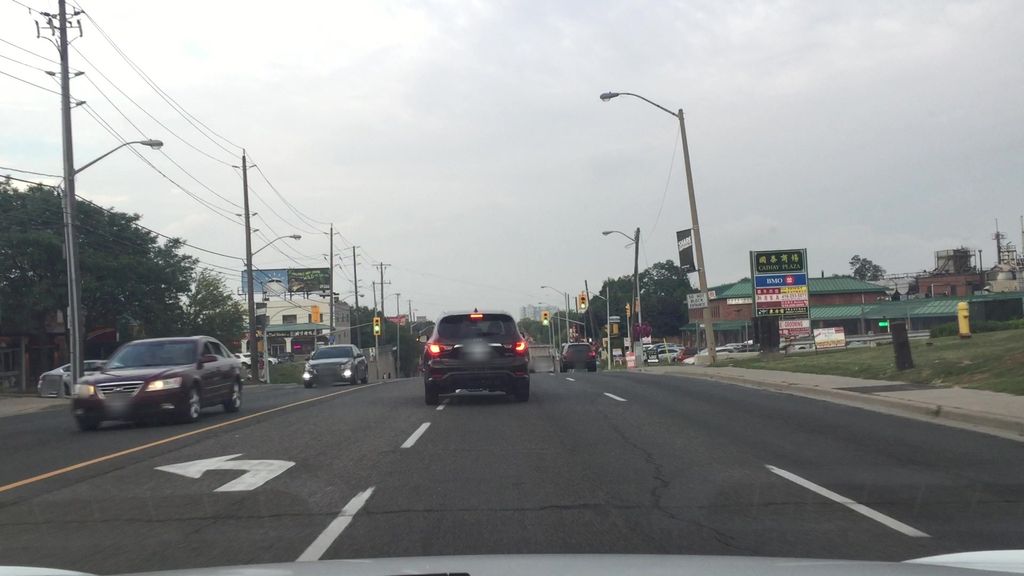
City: toronto